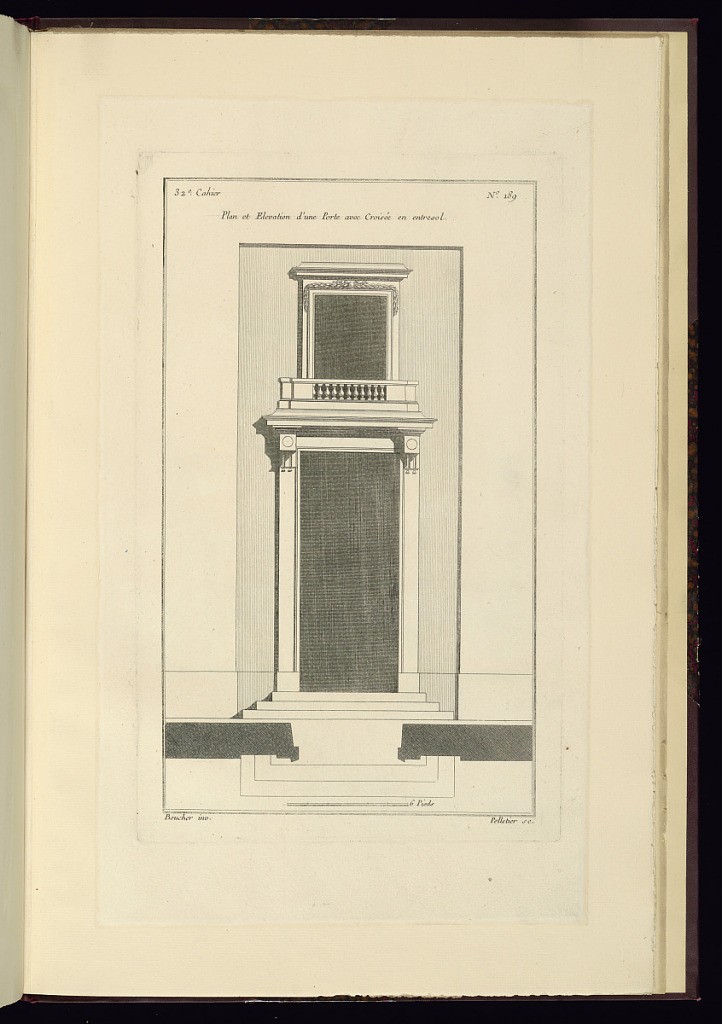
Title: Plan et Elevation d'une Porte avec Croisée en entresol
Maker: Juste-François Boucher, French, 1736 – 1782
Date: ca. 1775
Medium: Engraving on off white laid paper
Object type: Print
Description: Elevation, with plan below, of a door with a mezzanine. The mezzanine has a balustrade and a garland of leaf above. The plate is signed.